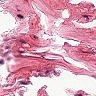
Metastatic tissue present: no